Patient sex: F
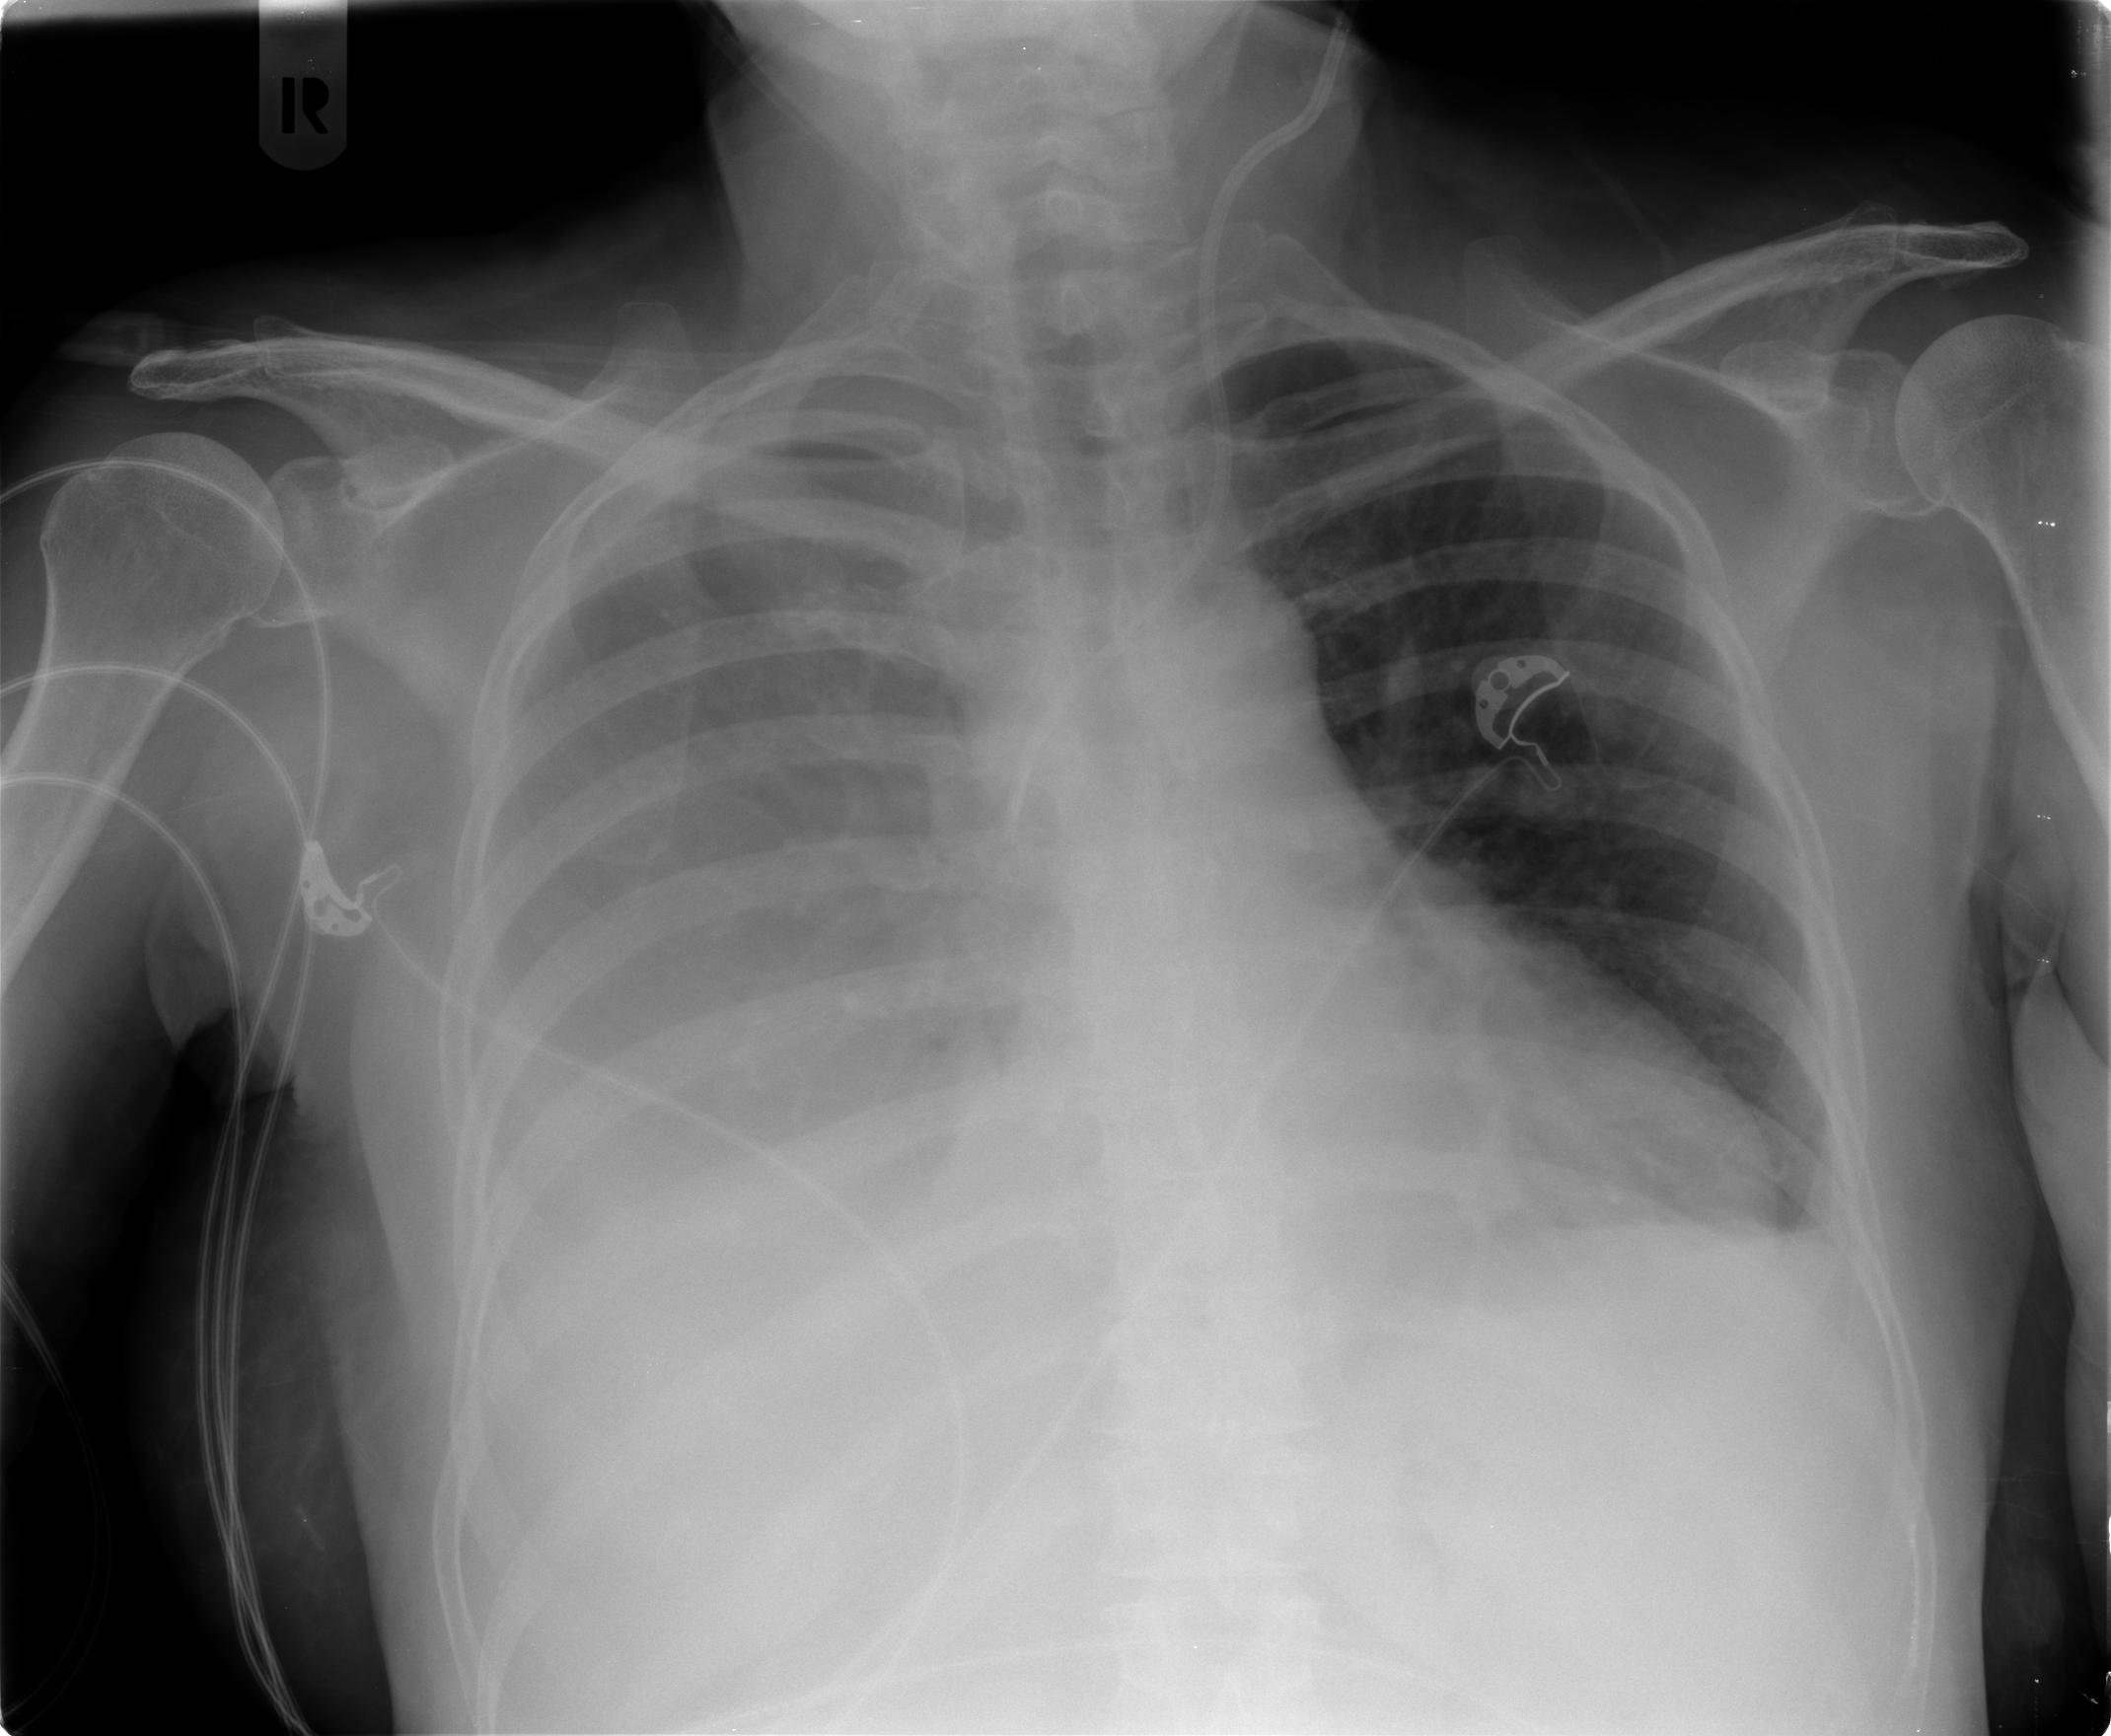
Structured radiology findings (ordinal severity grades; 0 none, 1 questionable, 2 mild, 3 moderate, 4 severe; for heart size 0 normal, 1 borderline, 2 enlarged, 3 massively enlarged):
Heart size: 0
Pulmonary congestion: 0
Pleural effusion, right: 4
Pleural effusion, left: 1
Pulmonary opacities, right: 0
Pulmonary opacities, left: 0
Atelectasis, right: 2
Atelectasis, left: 2